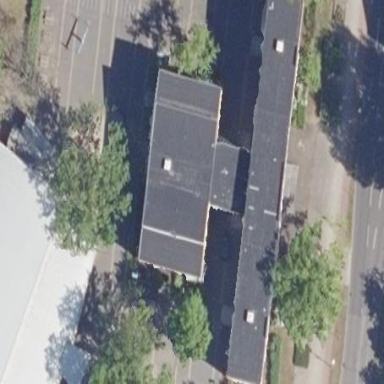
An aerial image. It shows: School building.